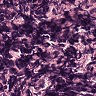
Metastatic tissue present: no